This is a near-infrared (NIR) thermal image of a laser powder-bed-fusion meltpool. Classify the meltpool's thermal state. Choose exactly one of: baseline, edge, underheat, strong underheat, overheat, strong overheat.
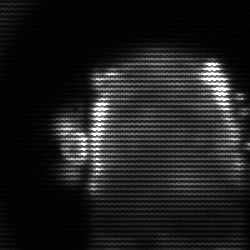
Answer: baseline